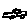
Label: car